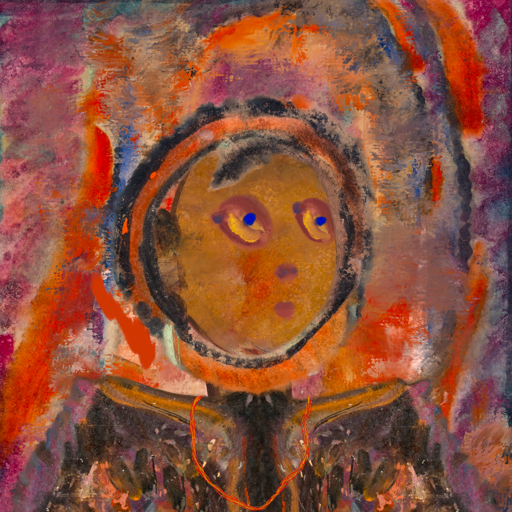
Background: Experience, Head And Neck Side: Pipe, Face Side: Mother_And_Son_Son, Bust: Gypsy_Queen, Hair Side: Childish, Head Accessory: Blank, Second Necklace: Gypsy_Mother_2, Necklace: Blank, Baby: Blank